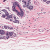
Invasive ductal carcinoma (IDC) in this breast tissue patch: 0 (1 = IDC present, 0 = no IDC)